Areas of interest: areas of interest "Tennis Court"
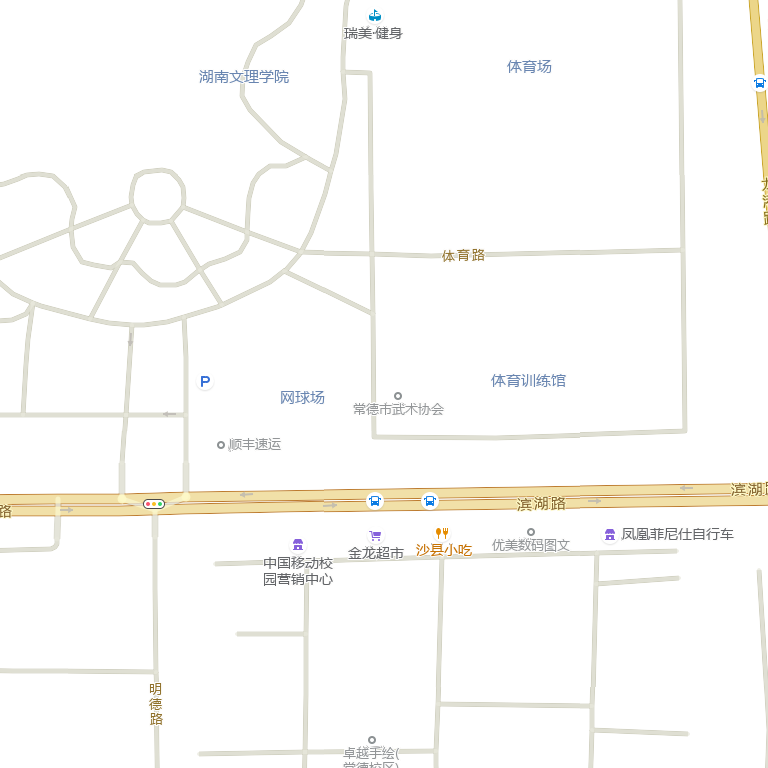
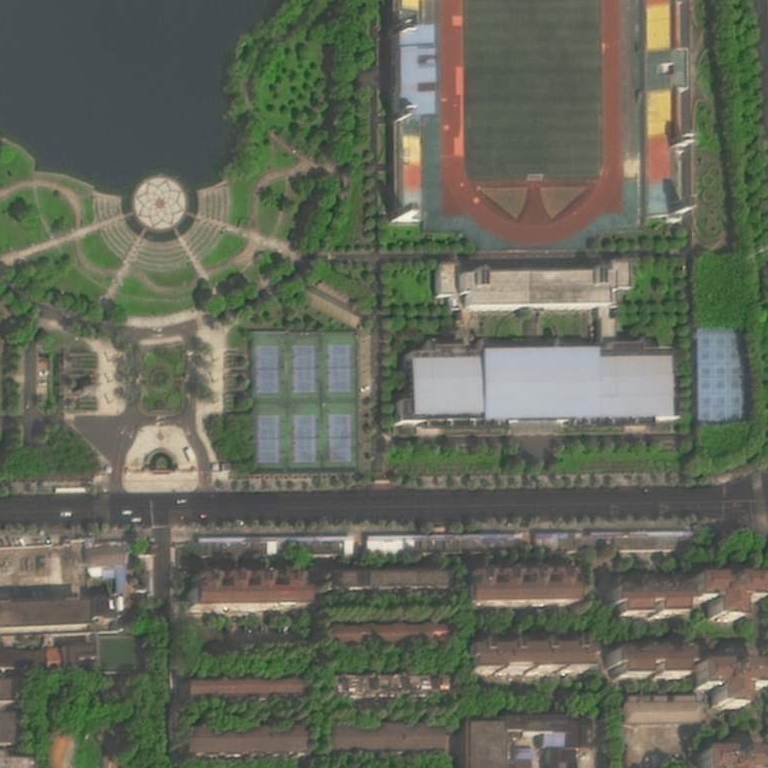